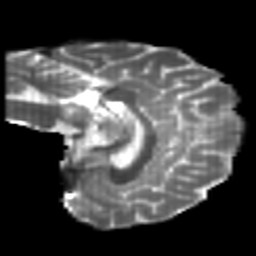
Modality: T2w
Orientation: sagittal
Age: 23
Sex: female
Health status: healthy
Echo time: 0.074 s